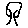
Label: tree